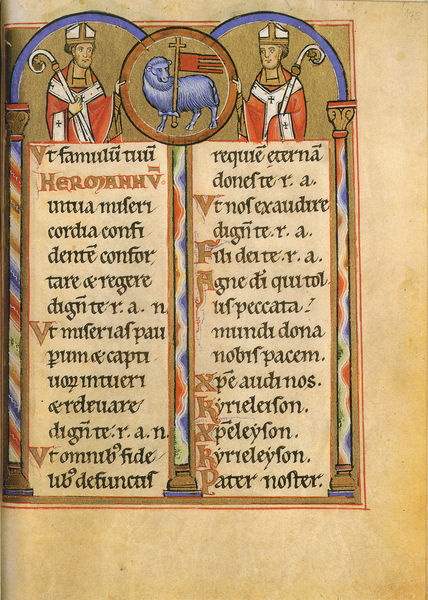
Titel: Landgrafenpsalter
Institution: Stuttgart, Würtembergische Landesbibliothek
Schlagwörter: blau, säule, säulen, weiss, rot, bibel, geistlicher, gold, schrift, stab, fahne, spalten, banner, bischof, papst, lamm, schaf, buch, vergoldet, kreuz, seite, kardinal, gebet, buchseite, bischöfe, heilige, opfer, hirtenstab, hirte, osterlamm, christentum, goldgrund, handschrift, latein, bischofsstab, buchmalerei, psalm, opferlamm, psalter, kolumnen, manuskript, rubrizierung, stabe, bischofsstäbe, blaues schaft